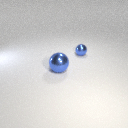
large blue metal sphere to the left of small blue metal sphere